Field crop: maize
Growth stage: 2
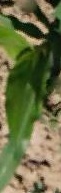
Species: maize